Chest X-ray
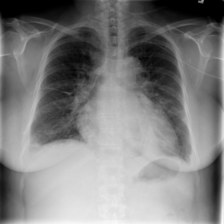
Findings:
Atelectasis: positive
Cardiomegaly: positive
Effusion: positive
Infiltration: positive
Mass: negative
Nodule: negative
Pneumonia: negative
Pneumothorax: negative
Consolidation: negative
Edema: negative
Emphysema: negative
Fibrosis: negative
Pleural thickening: negative
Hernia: negative